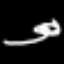
Label: squiggle